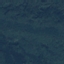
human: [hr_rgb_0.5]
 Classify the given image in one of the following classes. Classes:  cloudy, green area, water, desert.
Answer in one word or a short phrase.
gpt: green area